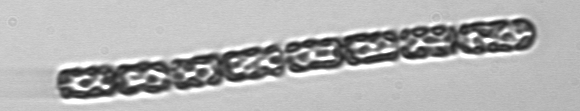
Label: Dactyliosolen_fragilissimus